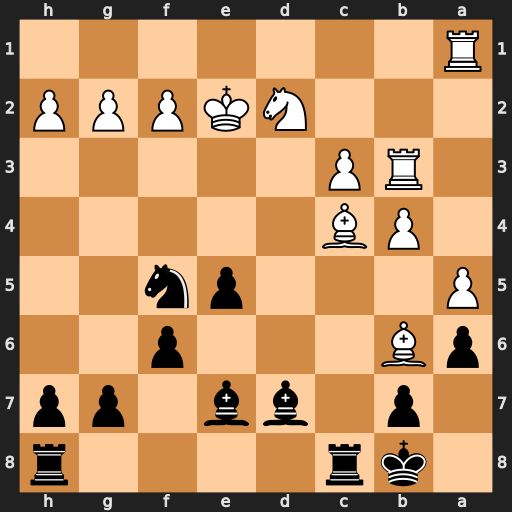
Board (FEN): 1kr4r/1p1bb1pp/pB3p2/P3pn2/1PB5/1RP5/3NKPPP/R7
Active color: b
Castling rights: -
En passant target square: -
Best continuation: Rxc4 Nxc4 Bb5 Kd2 Bxc4